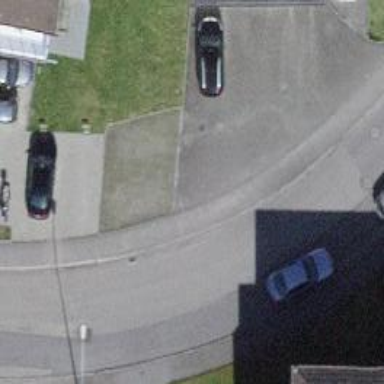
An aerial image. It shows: Sidewalk along the footway.